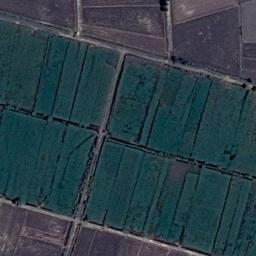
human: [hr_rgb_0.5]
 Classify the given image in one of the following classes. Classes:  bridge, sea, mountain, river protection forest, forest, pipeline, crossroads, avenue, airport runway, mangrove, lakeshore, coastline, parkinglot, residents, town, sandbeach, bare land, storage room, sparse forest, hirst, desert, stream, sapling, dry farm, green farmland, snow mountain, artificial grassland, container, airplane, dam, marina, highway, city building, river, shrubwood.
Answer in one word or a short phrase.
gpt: green farmland